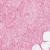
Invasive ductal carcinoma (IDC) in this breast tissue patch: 0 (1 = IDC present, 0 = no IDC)